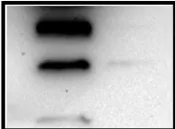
Quantification of mitochondrial proteins in muscles' biopsies. Mitochondrial Oxidative Phosphorylation System (OXPHOS) in muscles' biopsies (control and patient) are shown. Data were normalized on Vinculin amount in the same samples (Image Lab 4.0.1 Sofware, Bio-Rad, California, USA).
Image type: pathology (giemsa)